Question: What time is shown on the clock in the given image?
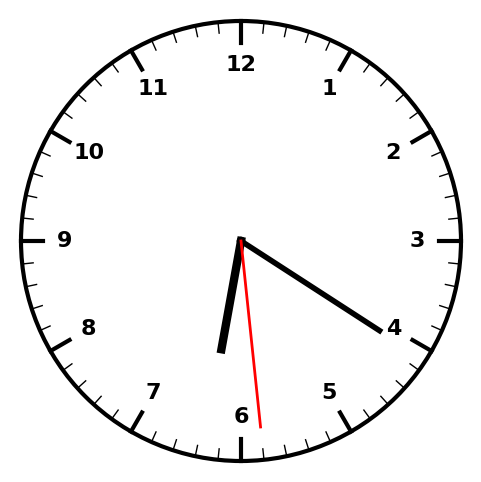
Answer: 06:20:29